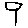
Label: tree